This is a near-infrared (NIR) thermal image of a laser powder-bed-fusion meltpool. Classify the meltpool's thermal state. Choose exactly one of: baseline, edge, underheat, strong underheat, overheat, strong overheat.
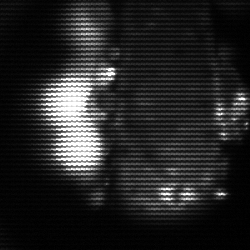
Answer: strong underheat